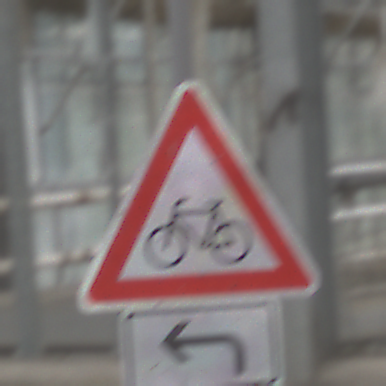
Verkehrszeichen: RadverkehrRechts
Zusatzzeichen unten: RichtungsangabeDurchPfeile2
Umgebung: Roofed, Special
Tageszeit: Midday
Wetter: Overcast
Licht: Natural
Jahreszeit: NotSpecified
Kontrast: LowContrast